Question:
I'm running a small app on EC2. I'm approaching the end of my free tier year. I'm interested in estimating my monthly costs to continue on with the service under the current workload. What's the best approach to this?
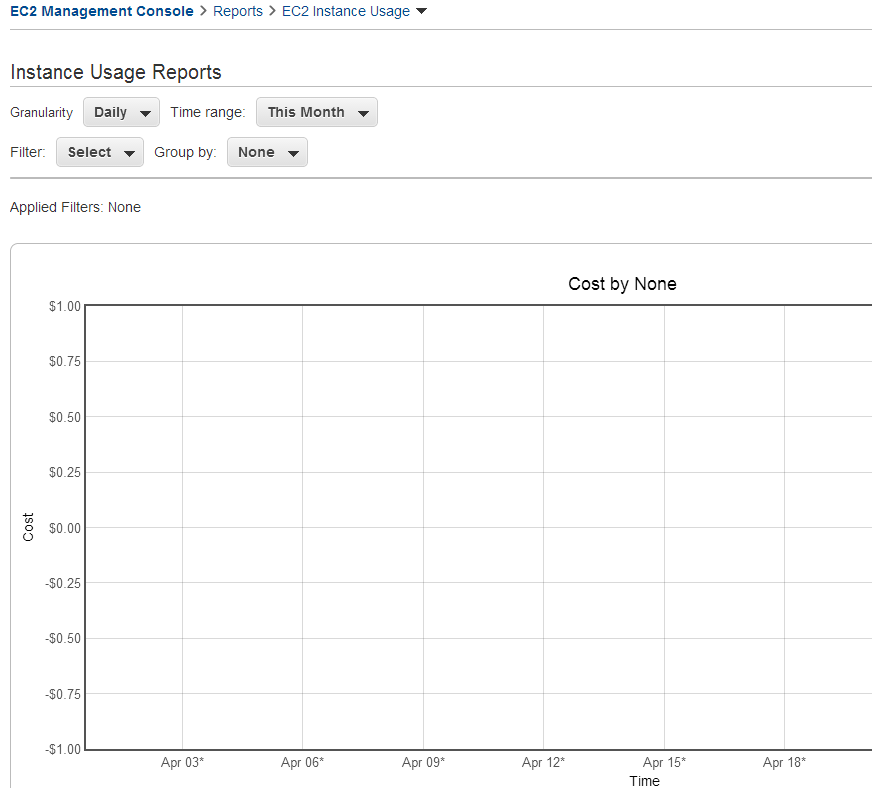
Answer: First, analyse your existing data on the number of seconds of ec2 time used and other billable items
Next, use this tool <URL> to get an estimate